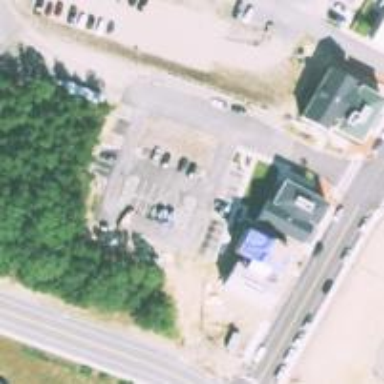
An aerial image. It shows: Parking space is available.